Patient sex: M
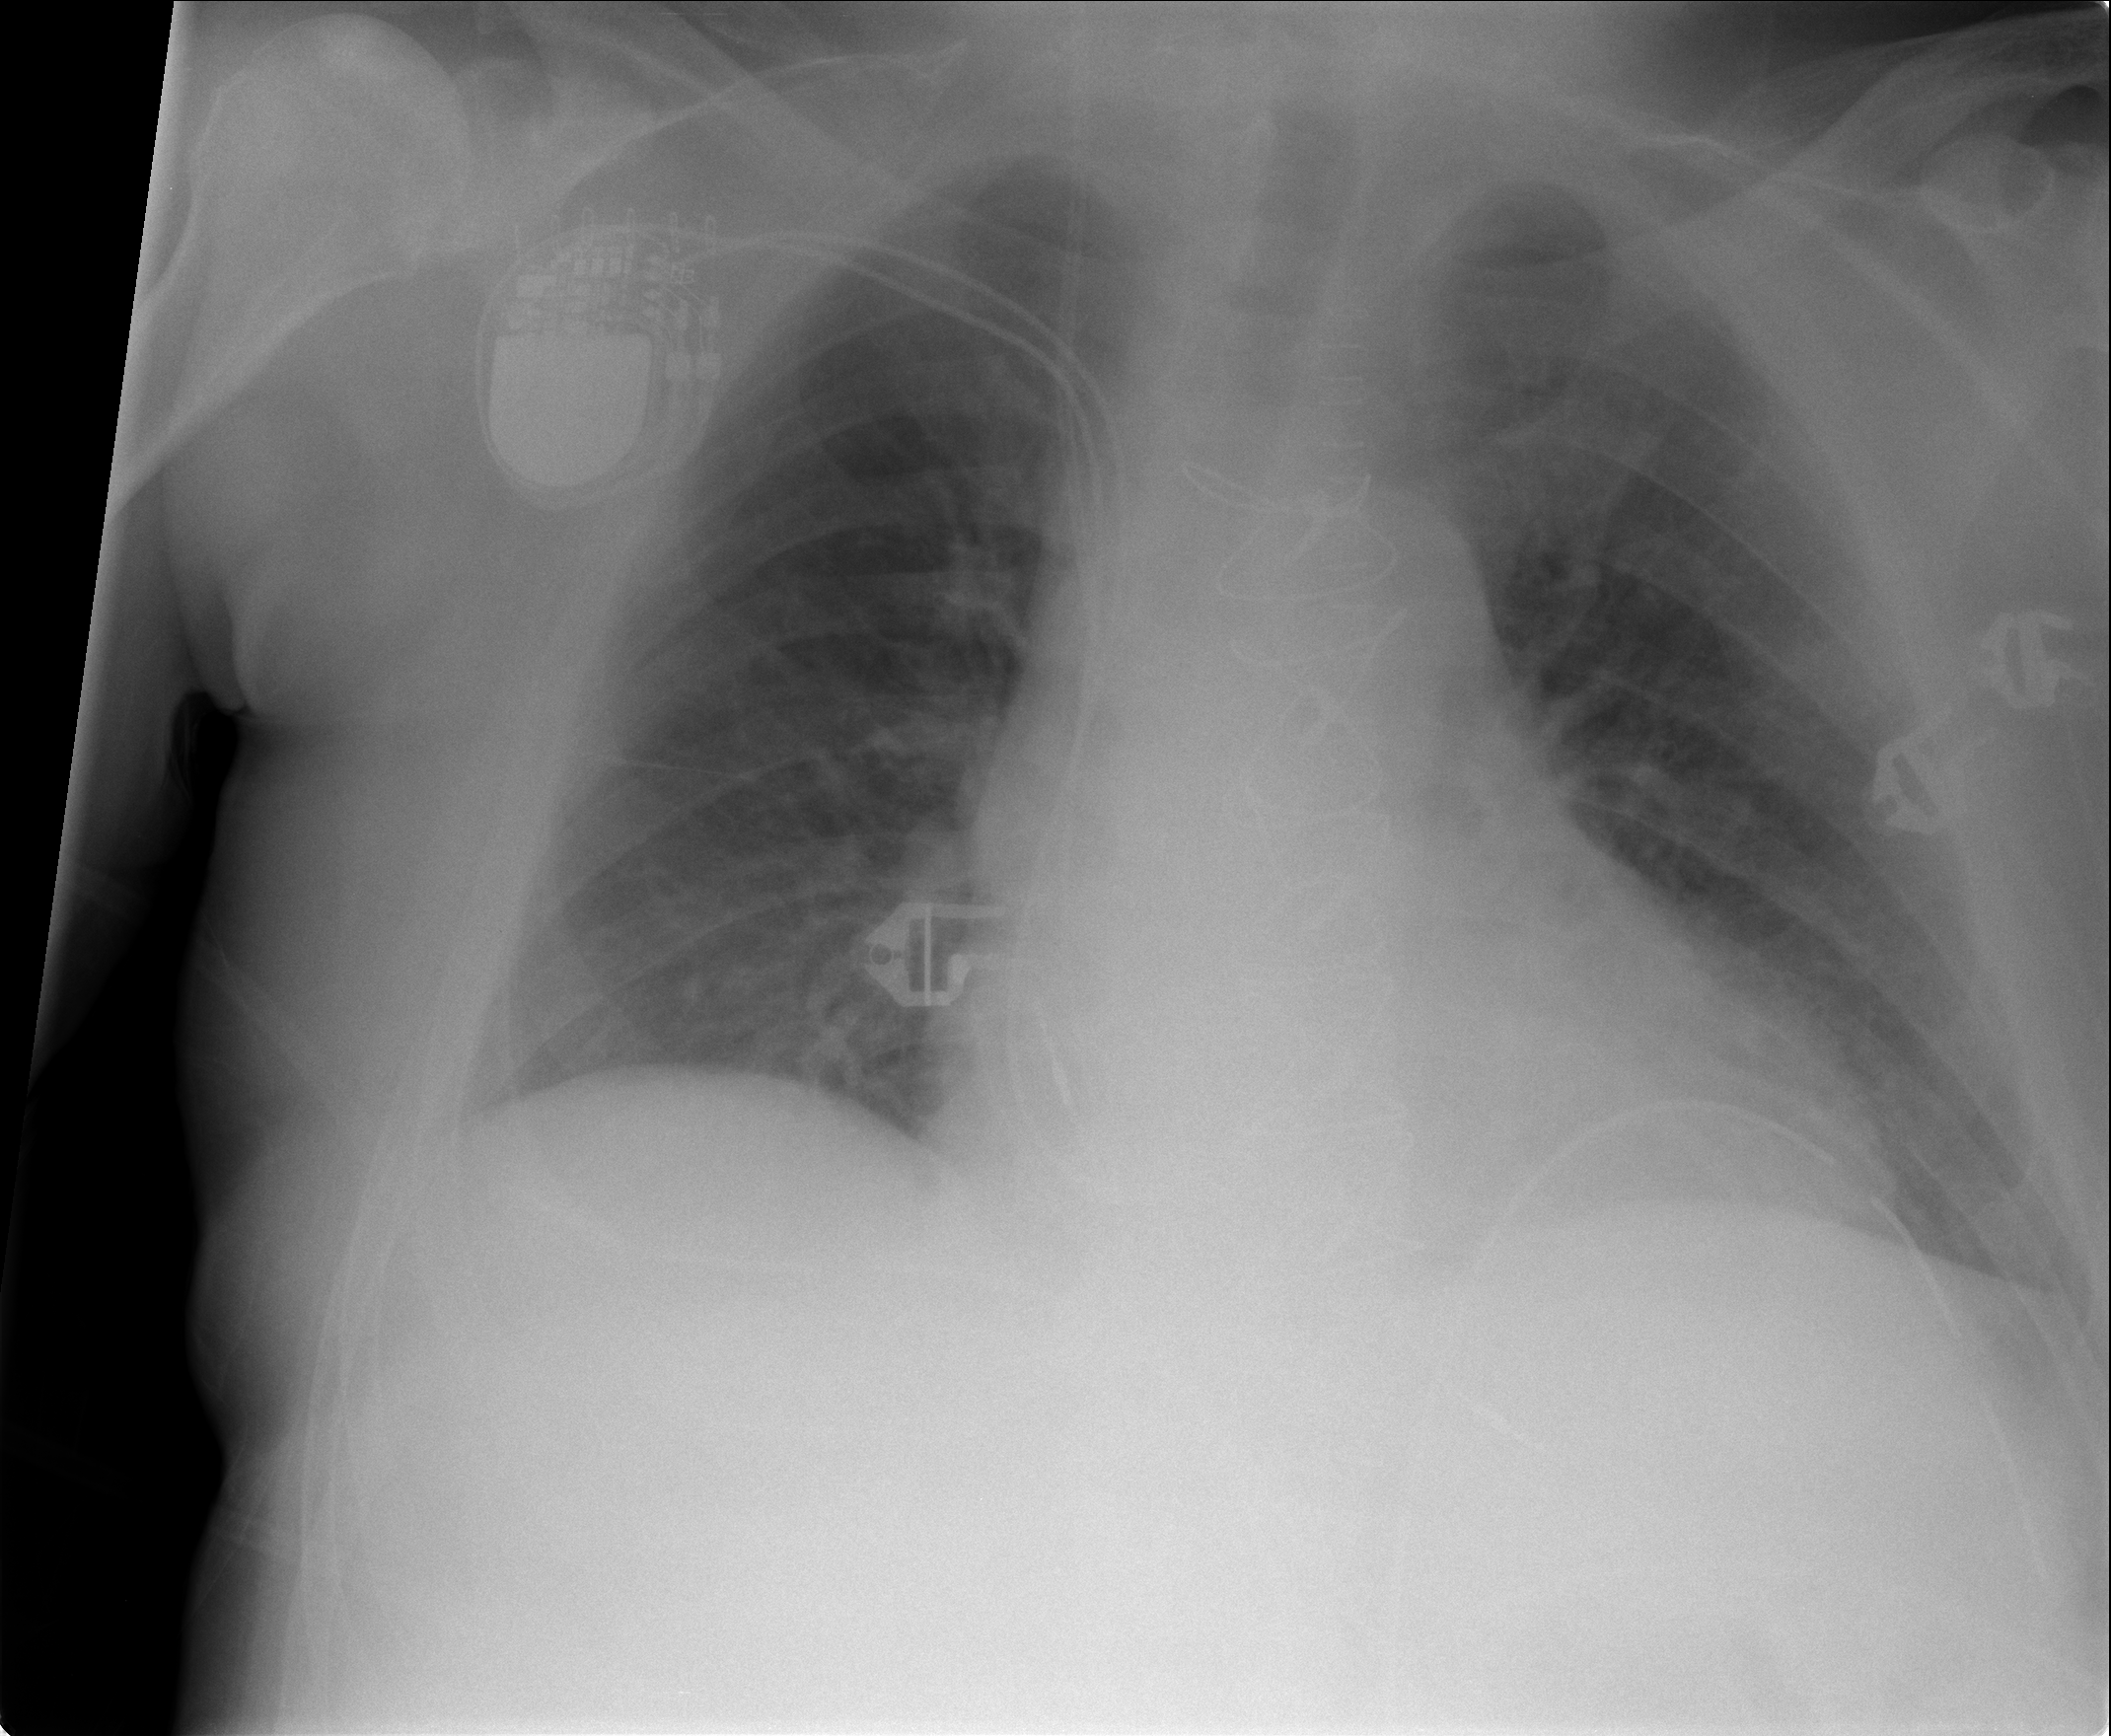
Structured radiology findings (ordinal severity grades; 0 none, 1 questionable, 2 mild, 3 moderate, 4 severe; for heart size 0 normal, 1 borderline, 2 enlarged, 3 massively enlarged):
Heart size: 2
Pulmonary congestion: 0
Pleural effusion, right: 0
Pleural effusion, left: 1
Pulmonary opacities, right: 1
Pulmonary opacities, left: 1
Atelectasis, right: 0
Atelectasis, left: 0